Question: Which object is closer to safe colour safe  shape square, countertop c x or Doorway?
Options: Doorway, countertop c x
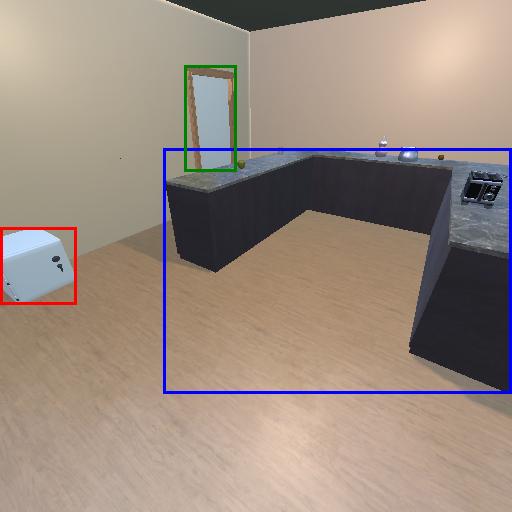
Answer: Doorway